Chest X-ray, AP view. Patient: 63 years old, sex F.
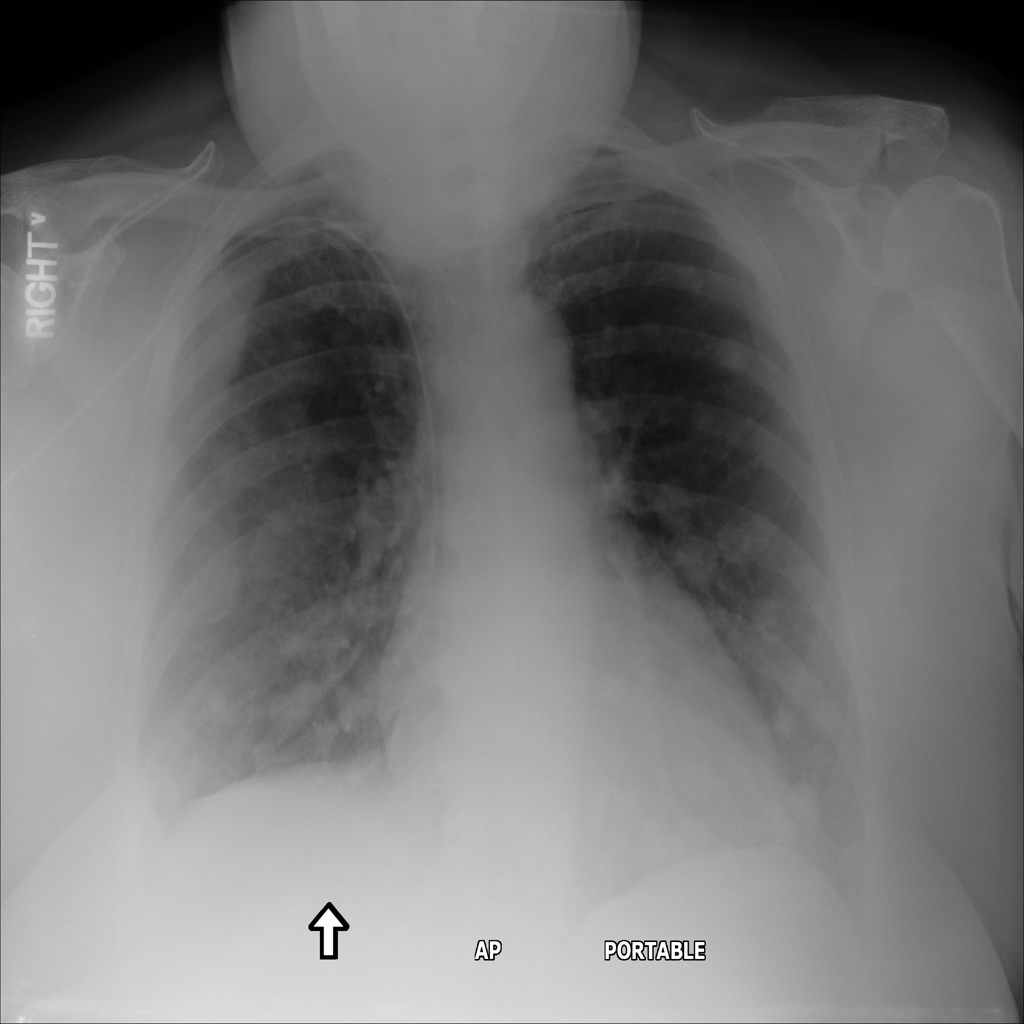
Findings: Nodule